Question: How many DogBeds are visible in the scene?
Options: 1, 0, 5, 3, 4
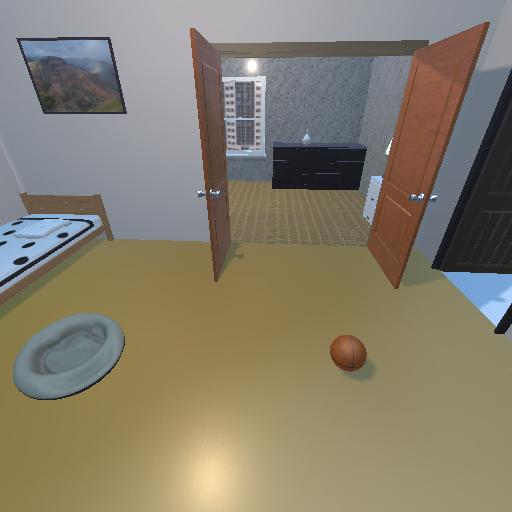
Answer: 1